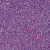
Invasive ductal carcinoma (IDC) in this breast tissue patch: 1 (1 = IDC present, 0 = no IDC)